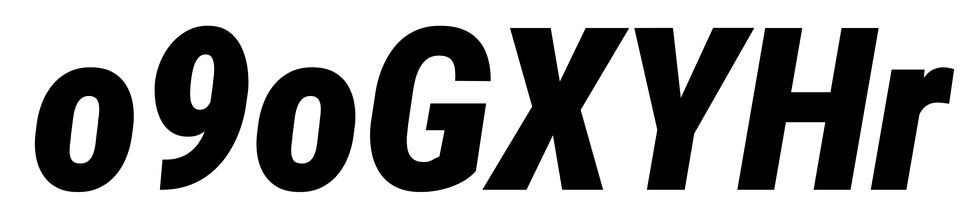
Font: Roboto-Italic_Condensed_Black_Italic